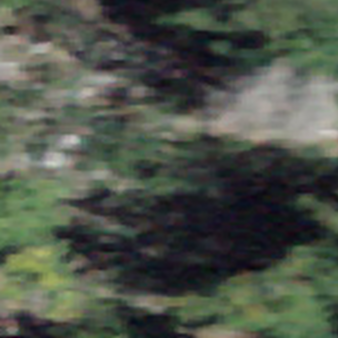
Label: other